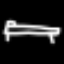
Label: bed